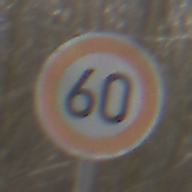
Verkehrszeichen: Geschwindigkeit60
Umgebung: Outdoor, Nature
Tageszeit: MorningAfternoon
Wetter: Clear
Licht: Natural
Jahreszeit: Winter
Kontrast: HighContrast